Question: I started objective-c and iOS a couple of weeks ago (worth bearing in mind), and I apologise in advance for the awful diagram!!

The above diagram shows the structure of my calls to a webservice. Thin arrows denote an object creating another object, whereas thick arrows denote an object holding a strong (retained) reference to the pointed-to object.
I believe that this contains what is called a "circular reference" and will create problems when it comes to deallocating the objects.
I understand that the easy answer would be to replace some of the strong references to weak ones, which I'd love to do, except my project is also targeting iOS 3.2 (not my decision - I can't really change this fact!). So, I think I'm right in saying that I have to use __unsafe_unretained instead, but I'm quite worried about the fact that these won't auto-zero, as I'll end up with EXC_BAD_ACCESS problems when objects get deallocated...
So my problem is firstly that I have circular references. To solve, I would have to use __unsafe_unretained, which leads to my second problem: How to correctly manage these?
A question that might be related is: How does NSURLConnection manage it's strong references? I have heard from various sources that it retains its delegate? So...if I retain an NSURLConnection, (and am also its delegate) and it retains me, this would also be a circular reference, no? How does it get around my problem?
Any advice is very welcome!
Regards,
Nick
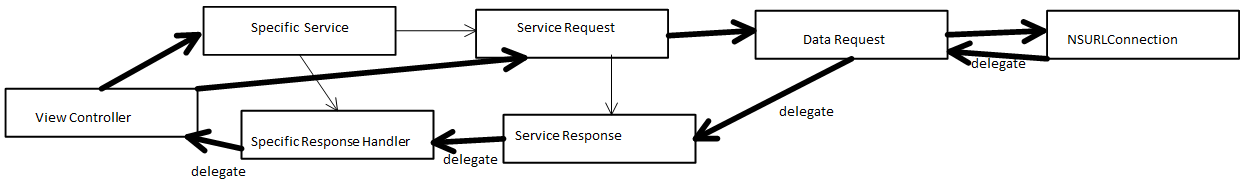
Answer: When a parent has a reference to a child object, it should use a strong reference. When a child has a reference to it's parent object, it should use a weak reference, aka unsafe_unretained.
By convention, delegate relationships in iOS are usually weak references, so you'll find that most delegate properties on Apple's own classes are declared as unsafe_unretained.
So your controller retains the services that it is using, but the services only weakly link back to the controller. That way, if the controller is released, the whole lot can be safely disposed of without any circular references.
The danger with this is that if the web service is doing some long-running task, and the controller gets released before it has finished, the service is left with a dangling pointer to it's now-deallocated delegate. If it tries to send a message to the delegate, such as "I have finished" it will crash.
There are a few approaches to help solve this (they aren't mutually exclusive - you should try to do them all whenever possible):
1) Always set the delegate properties of your services to nil in your controller's dealloc method. This ensures that when the controller is released, the delegate references to it are set to nil (sort of a crude, manual equivalent of what ARC's weak references do automatically).
2) When creating your own service classes that have delegates, make them retain their delegate while they are running and then release the delegate when they are done. That way the delegate object can't get deallocated while the service is still sending it messages, but it will still get released once the service has finished (NSTimer's and NSURLConnections both work this way - they retain their delegate while they are running and release it when they are done).
3) Try not to have long-running services owned by something transient like a view controller. Consider creating singleton objects (shared static object instances) that own your services, that way the service can do it's job in the background regardless of what's going on in the view layer. The controller can still call the service, but doesn't own it - the service is owned by a static object that will exist for the duration that the app is running, and so there's no risk of leaks or premature releases. The service can communicate with the controller via NSNotifications instead of delegate calls, so there is no need for it to have a reference to an object that may vanish. NSNotifications are a great way to communicate between multiple classes without creating circular references.